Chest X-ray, PA view. Patient: 59 years old, sex F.
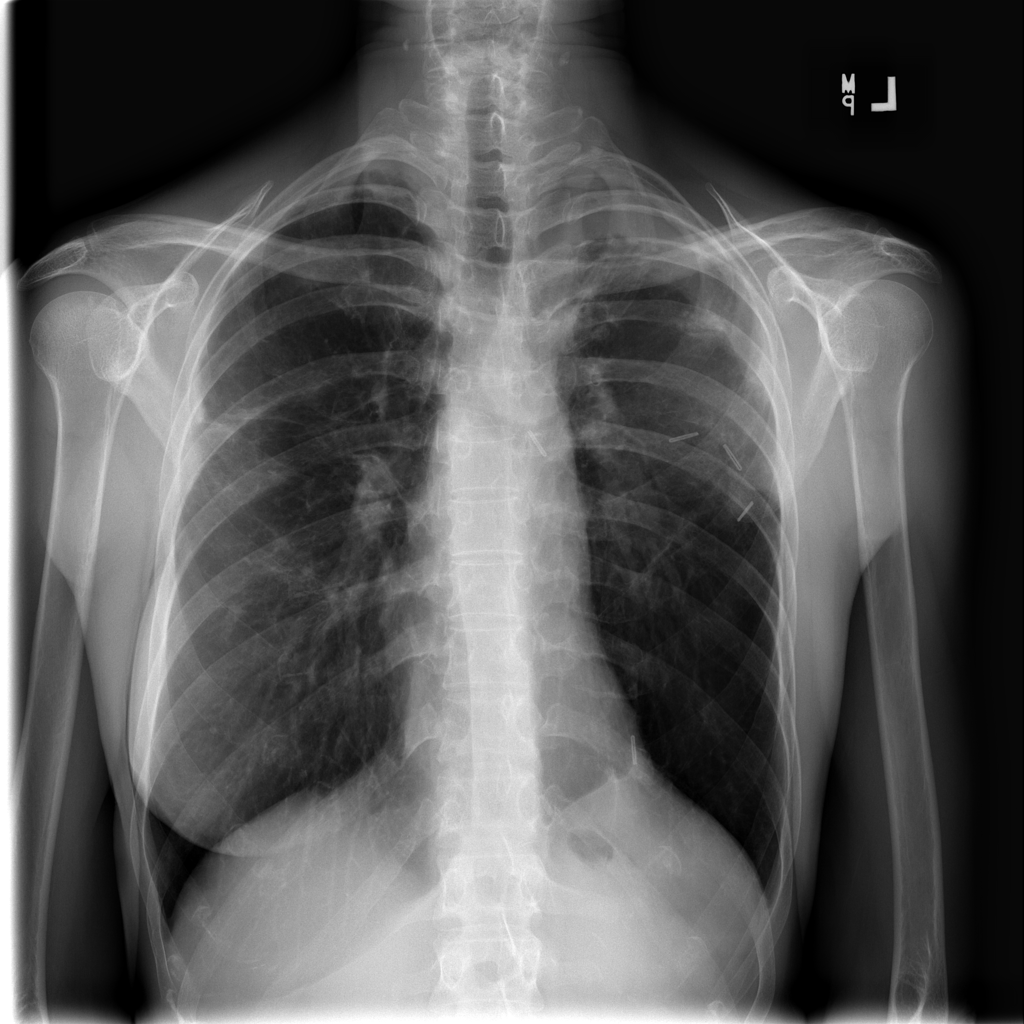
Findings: Fibrosis